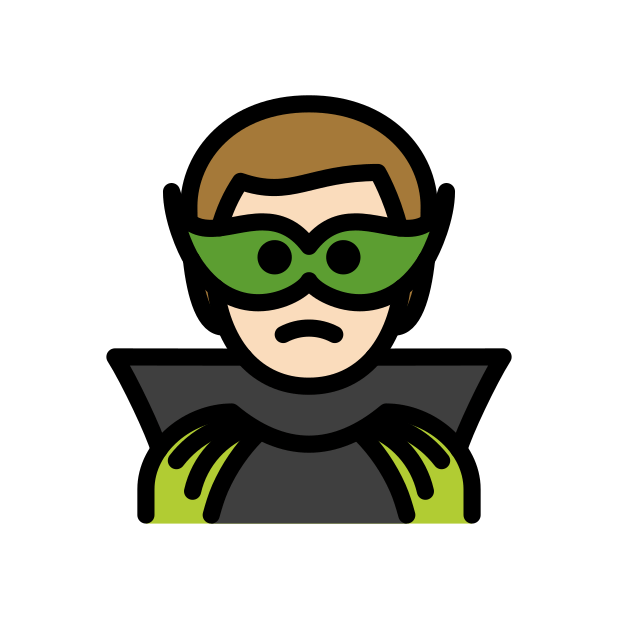
man supervillain: light skin tone